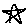
Label: star